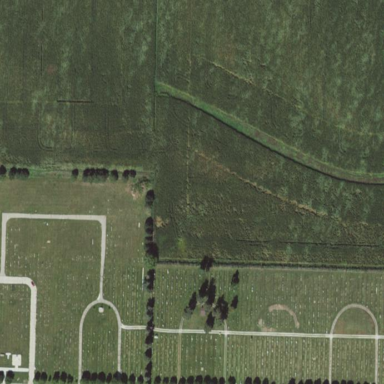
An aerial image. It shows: Cemetery.